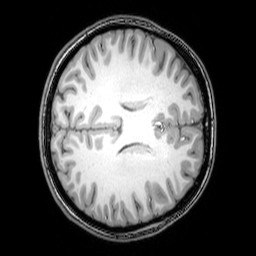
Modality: T1w
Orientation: axial
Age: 21
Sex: female
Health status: healthy
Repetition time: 0.081 s
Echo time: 0.037 s